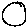
Label: circle